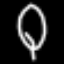
Label: leaf